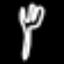
Label: fork